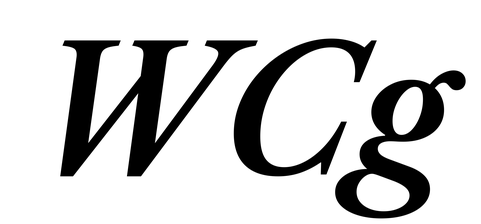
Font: LibreCaslonText-Italic_SemiBold_Italic